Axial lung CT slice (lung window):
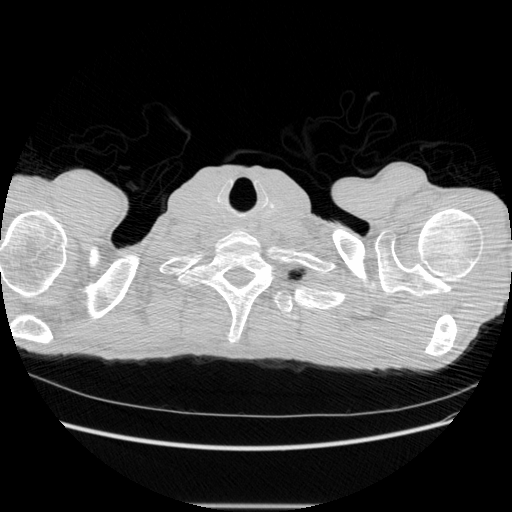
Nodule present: no